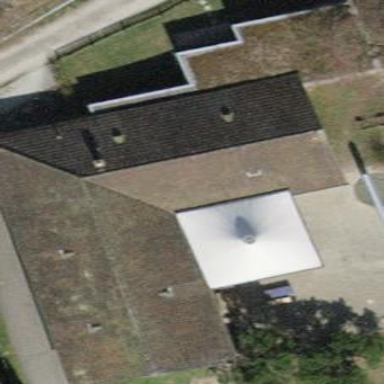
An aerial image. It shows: Kindergarten building.